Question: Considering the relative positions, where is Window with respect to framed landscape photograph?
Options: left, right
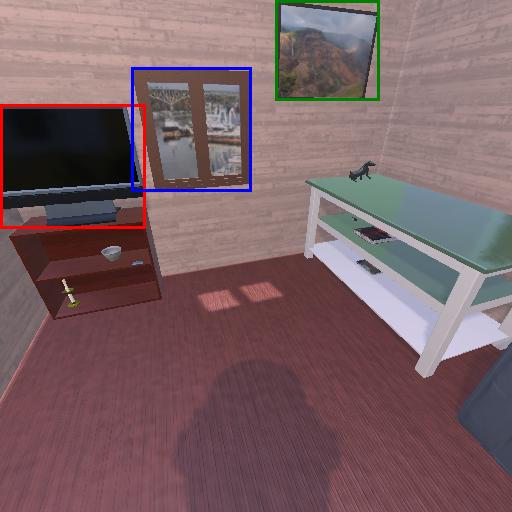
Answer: left